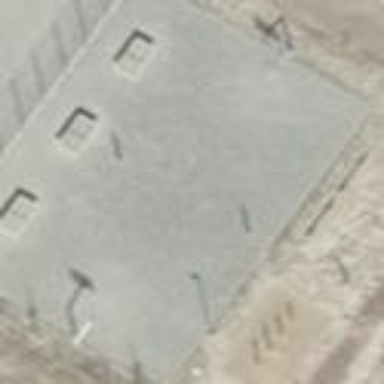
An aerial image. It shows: Basketball court located in leisure land pitch.